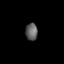
Tissue: prostate
Cell type: Epithelial cells
Senescence score: 0.303
Nuclear area (px): 203
Mean DAPI intensity: 96.34